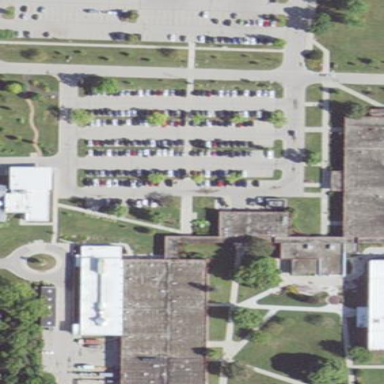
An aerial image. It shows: View of university building.